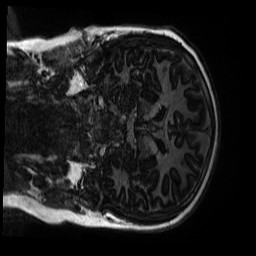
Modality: MP2RAGE
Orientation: coronal
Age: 10
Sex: female
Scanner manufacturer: siemens
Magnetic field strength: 3 T
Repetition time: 4 s
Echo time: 0.00303 s